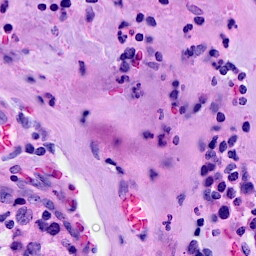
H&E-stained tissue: Breast